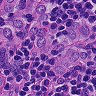
Metastatic tissue present: yes